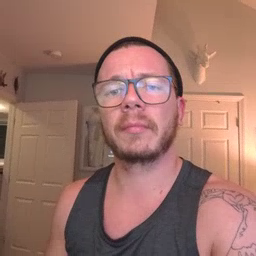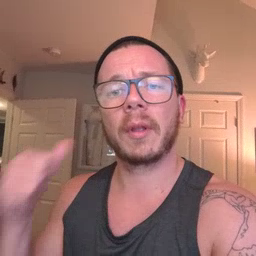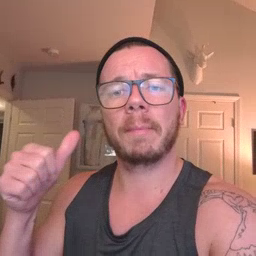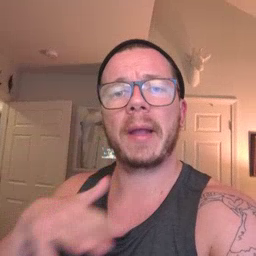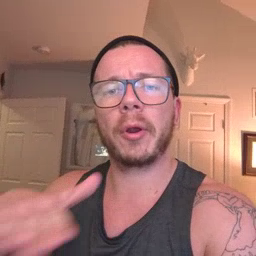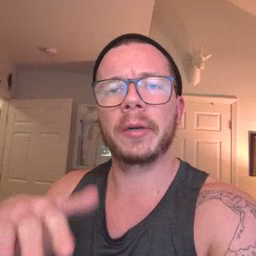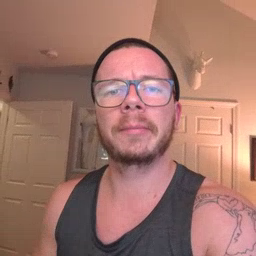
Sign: backyard